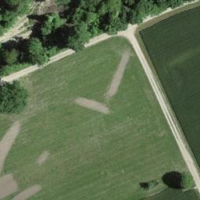
EUNIS habitat code: 52
Species observed at this site:
Prunus spinosa